Question: I am developing an App using Shiny and leaflet in R. And I need to plot the route obtain with REST API.
I try to obtain Polylines using this:
'''
query <- paste0("&waypoint0=geo!",
lat_usuario,
",",
long_usuario,
"&waypoint1=geo!",
lat_of,
",",
long_of,
"&departure=", fecha,
"&mode=fastest;car;traffic:enabled")
paste0("https://route.api.here.com/routing/7.2/calculateroute.json",
"?app_id=", App_id, "&app_code=", App_code, query) %>%
RCurl::getURL(verbose = FALSE) %>%
RJSONIO::fromJSON() %>%
.[["response"]] %>%
.[["route"]] %>%
.[[1]] %>%
.[["leg"]] %>%
.[[1]] %>%
.[["maneuver"]] %>%
sapply("[[", "position") %>%
return()
'''
But, when I represent using this code:
'''
leafletProxy("mapa", data = values$tabla) %>%
clearShapes() %>%
addPolylines(pol[2,], pol[1,], stroke=0.2)
'''
I obtain that polylines aren't inside the street. As shown in image:

How can I do to plot route inside the streets?
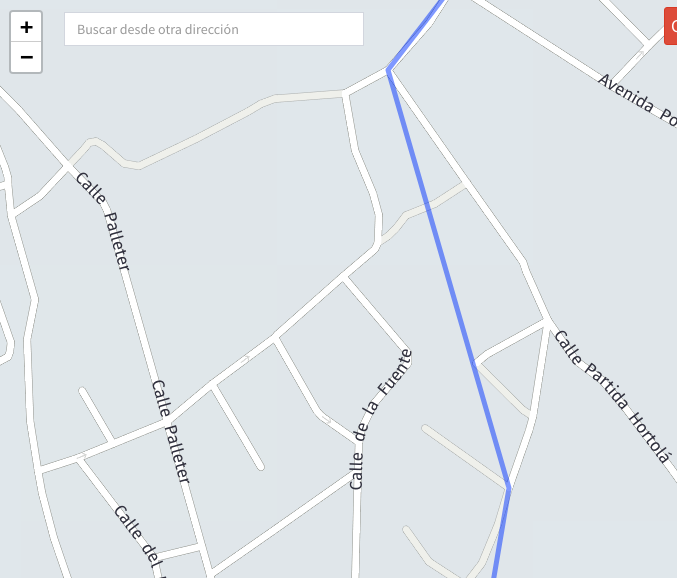
Answer: Solved by myself.
The key is include "&routeAttributes=sh" in the query. And, then, we recieve the shapes of route (to be able to plot them).